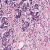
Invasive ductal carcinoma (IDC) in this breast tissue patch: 1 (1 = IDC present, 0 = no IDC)